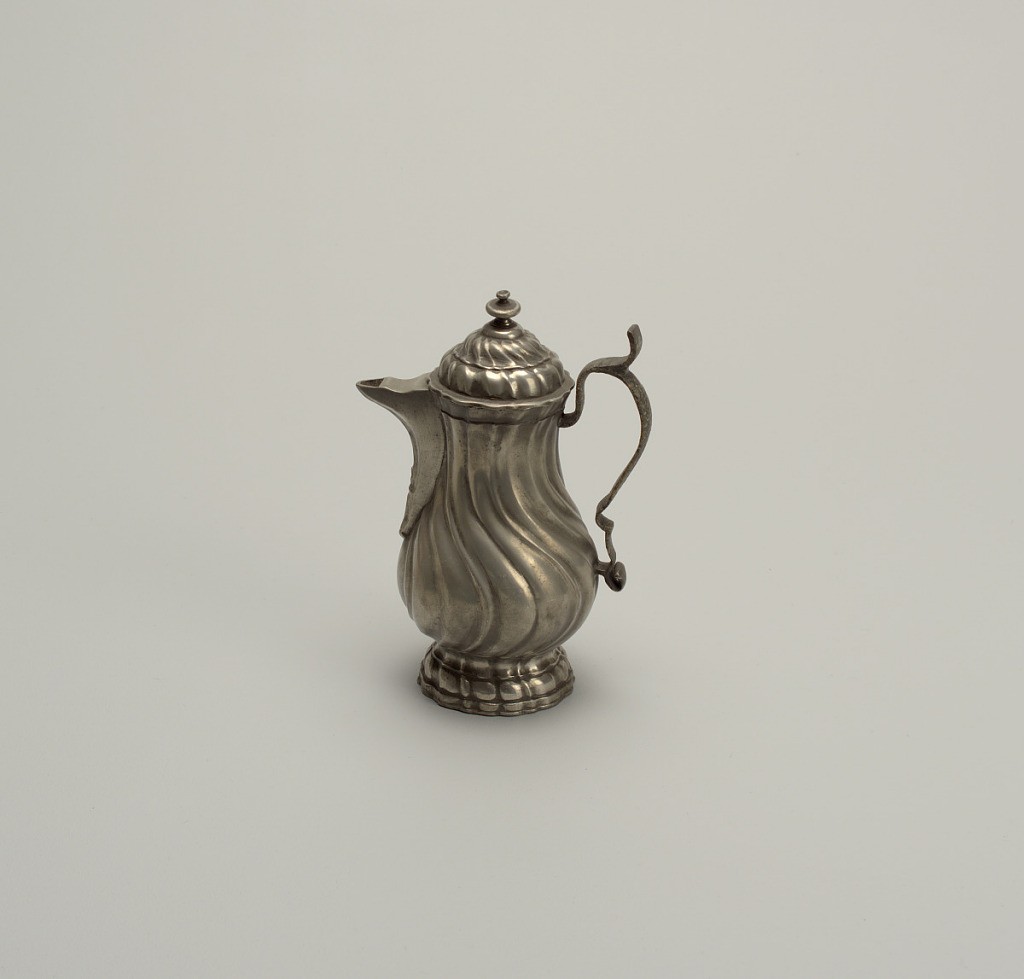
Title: Coffeepot
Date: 1750-1800
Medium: pewter
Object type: coffeepot
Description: High, gardrooned foot with horizontal mouldings. Pyriform, gadrooned body with attached spout, hinged cover, double-scrolled strap handle with spur.